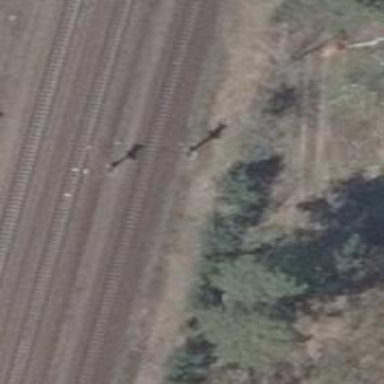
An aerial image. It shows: Railway signal.